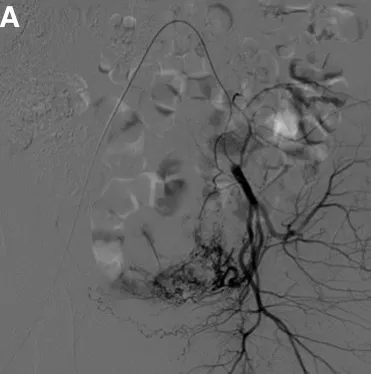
DSA shows branches of the left hypogastric artery sustaining the AVF.
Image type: radiology (ct)